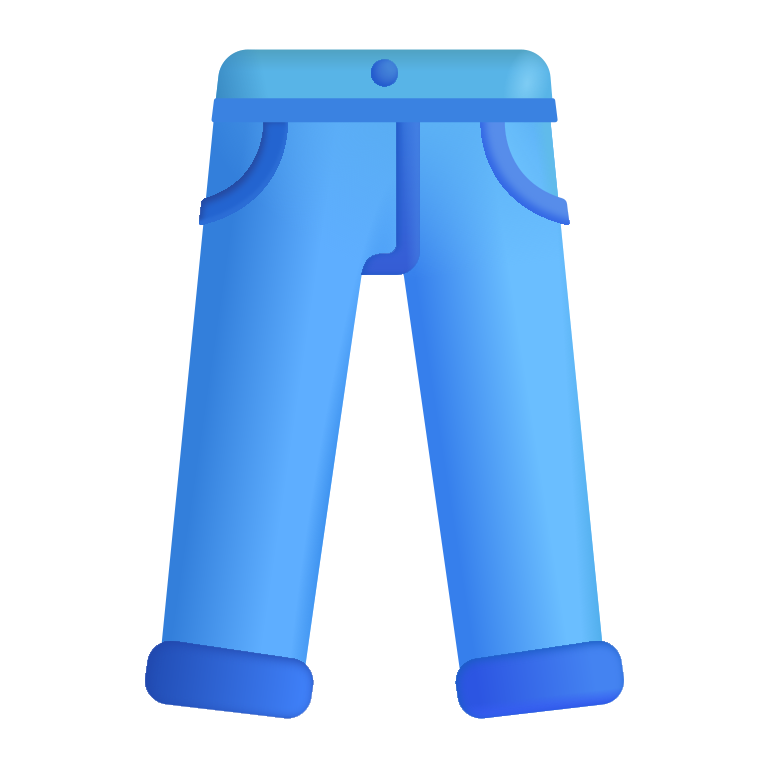
jeans color